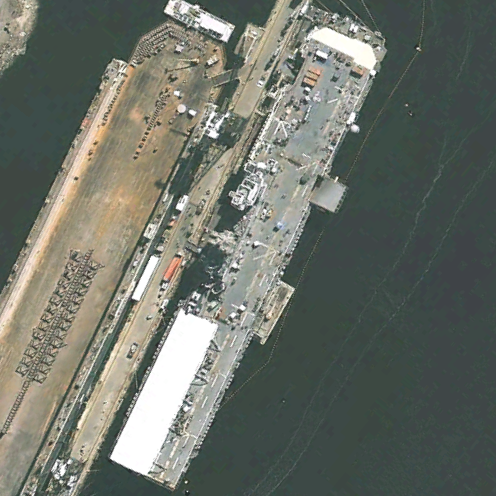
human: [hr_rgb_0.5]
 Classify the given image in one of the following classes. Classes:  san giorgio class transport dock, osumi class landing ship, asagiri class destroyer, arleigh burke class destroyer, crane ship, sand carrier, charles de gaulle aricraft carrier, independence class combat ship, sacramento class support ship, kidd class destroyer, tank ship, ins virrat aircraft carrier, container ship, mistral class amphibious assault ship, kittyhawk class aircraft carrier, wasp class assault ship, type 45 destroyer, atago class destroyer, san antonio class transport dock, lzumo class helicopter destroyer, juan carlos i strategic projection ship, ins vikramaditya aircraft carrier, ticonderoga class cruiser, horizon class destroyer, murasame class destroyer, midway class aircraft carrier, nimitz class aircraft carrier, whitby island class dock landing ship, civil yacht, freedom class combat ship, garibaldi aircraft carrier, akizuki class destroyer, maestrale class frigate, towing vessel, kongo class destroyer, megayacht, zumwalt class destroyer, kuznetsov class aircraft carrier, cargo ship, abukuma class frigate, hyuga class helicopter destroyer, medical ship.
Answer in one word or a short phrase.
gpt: Wasp class assault ship